Interaction volume radius: 5 \u00c5
Interaction volume height: 35 \u00c5
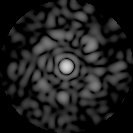
Disorder parameter: 0.6954